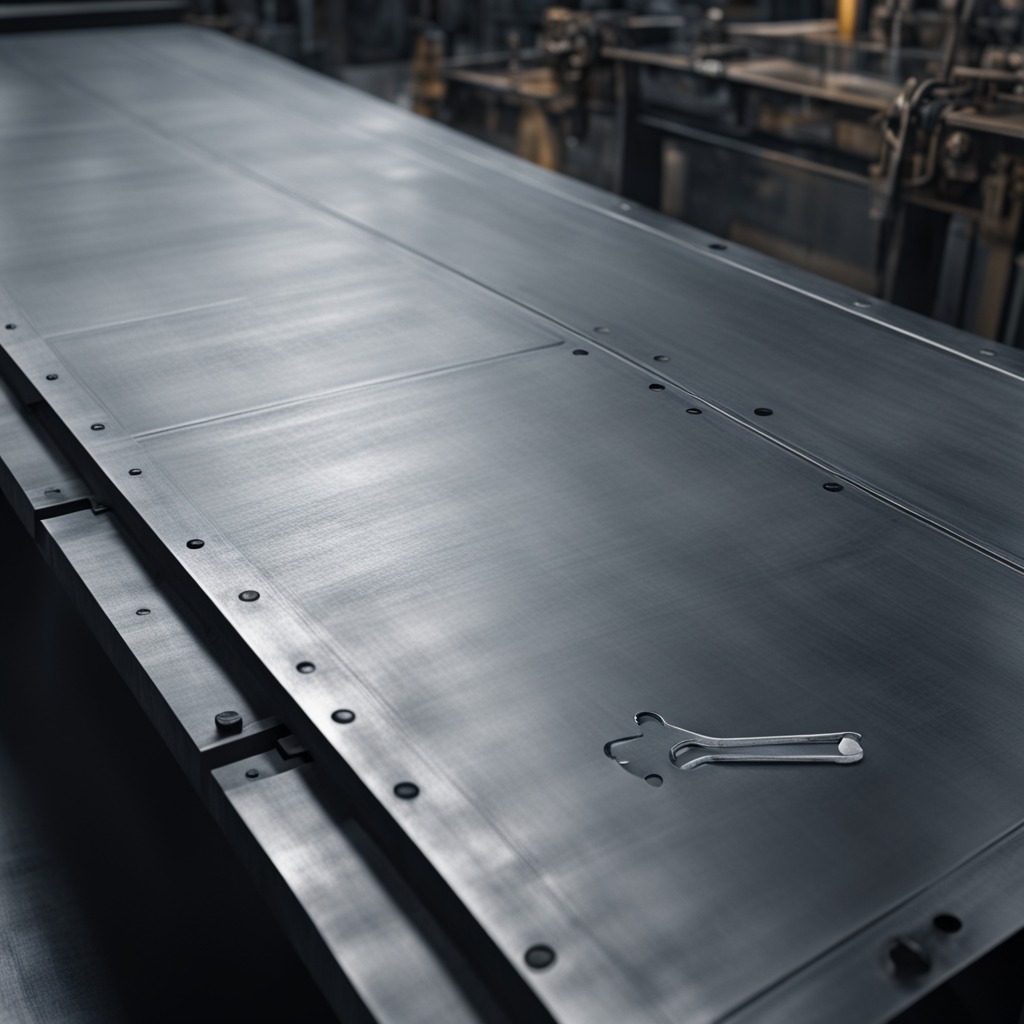
A wrench is lying on the cold steel table in a mining workshop.